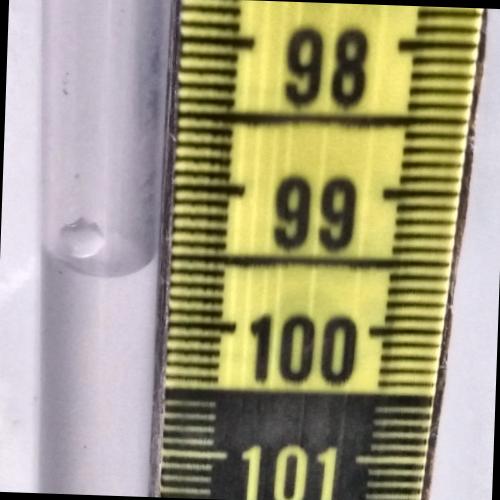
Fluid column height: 99.6 cm